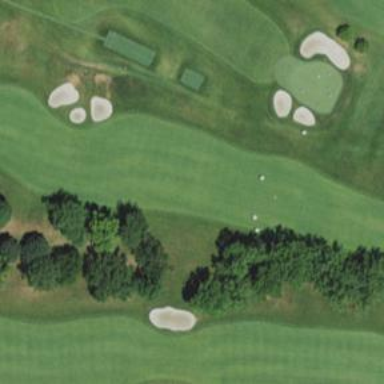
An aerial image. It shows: Grassy area designated as golf fairway.